Question: I'm following this tutorial <URL> and ran it. When I navigated to localhost:8888/_ah/api/explorer It doesnt show anything, only the loading on top. What's happening here?

It seems there's no problem in my console log but there's a warning
'''
WARNING: Could not open/create prefs root node Software\JavaSoft\Prefs at root 0x80000002. Windows RegCreateKeyEx(...) returned error code 5.
'''
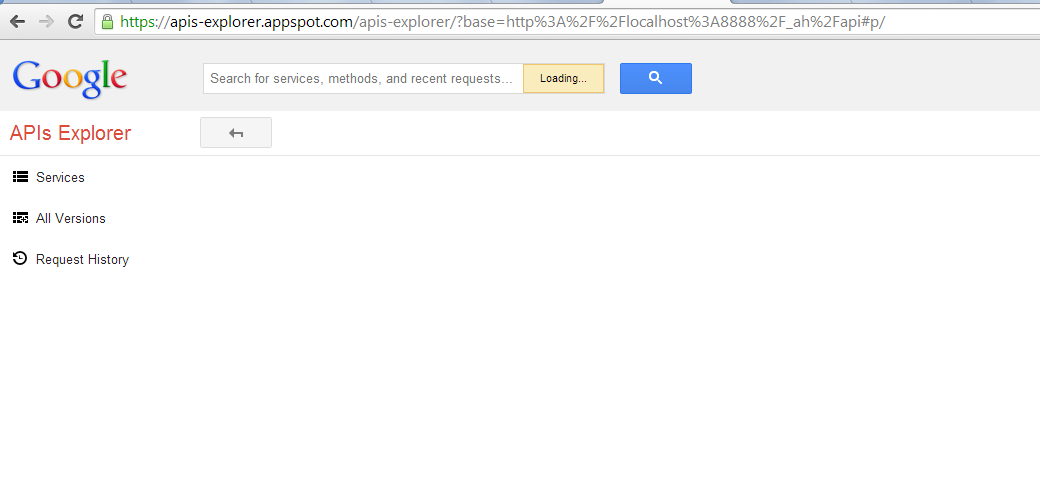
Answer: I solved this by updating my appengine-java SDK.